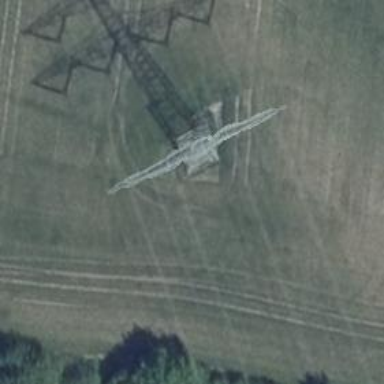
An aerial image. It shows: Power tower.